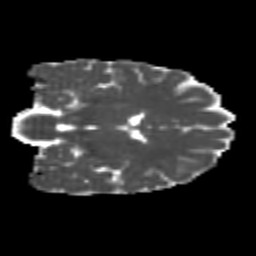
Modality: MD
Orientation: coronal
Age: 20
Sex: female
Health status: healthy
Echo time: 0.074 s